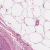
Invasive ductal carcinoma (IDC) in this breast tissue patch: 0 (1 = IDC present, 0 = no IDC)